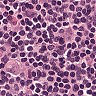
Metastatic tissue present: yes